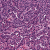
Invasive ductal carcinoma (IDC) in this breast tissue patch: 1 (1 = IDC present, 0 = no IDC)